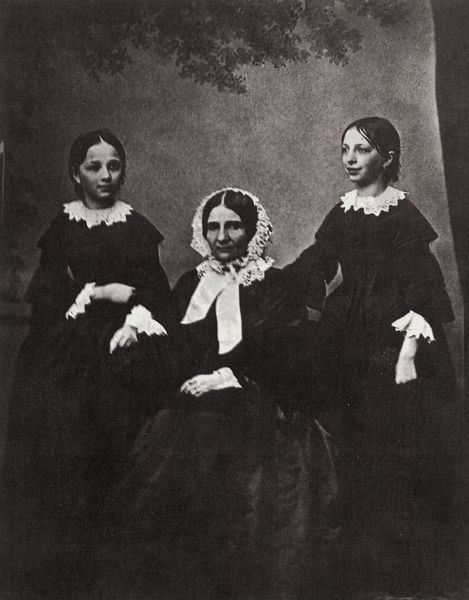
Titel: Die Mutter des Mäzens Savva Ivanovic Mamontov mit ihren Töchtern. Moskau
Künstler: Karl August Bergner
Schlagwörter: baum, blätter, dunkel, schatten, weiß, frauen, mädchen, sitzen, damen, frankreich, frau, hintergrund, kleid, kleider, licht, mund, nase, schwarz, blick, dame, haube, rock, schleife, gesichter, wand, arme, band, gesicht, kragen, spitze, stehen, hände, portrait, porträt, vorhang, baumstamm, busch, gebüsch, pose, sitzend, drei, familie, familienporträt, kind, mutter, spitzen, tochter, mittelscheitel, puffärmel, scheitel, kinder, lächeln, haltung, jungen, ausdruck, atelier, rüschen, schwestern, foto, fotografie, photographie, stolz, schwarzweiss, photo, spitzenkragen, töchter, söhne, enkel, großmutter, studio, ärme, fru, gestärkt, daguerre, drei figuren, mitteöscheitel